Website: home-depot
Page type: orders-overview
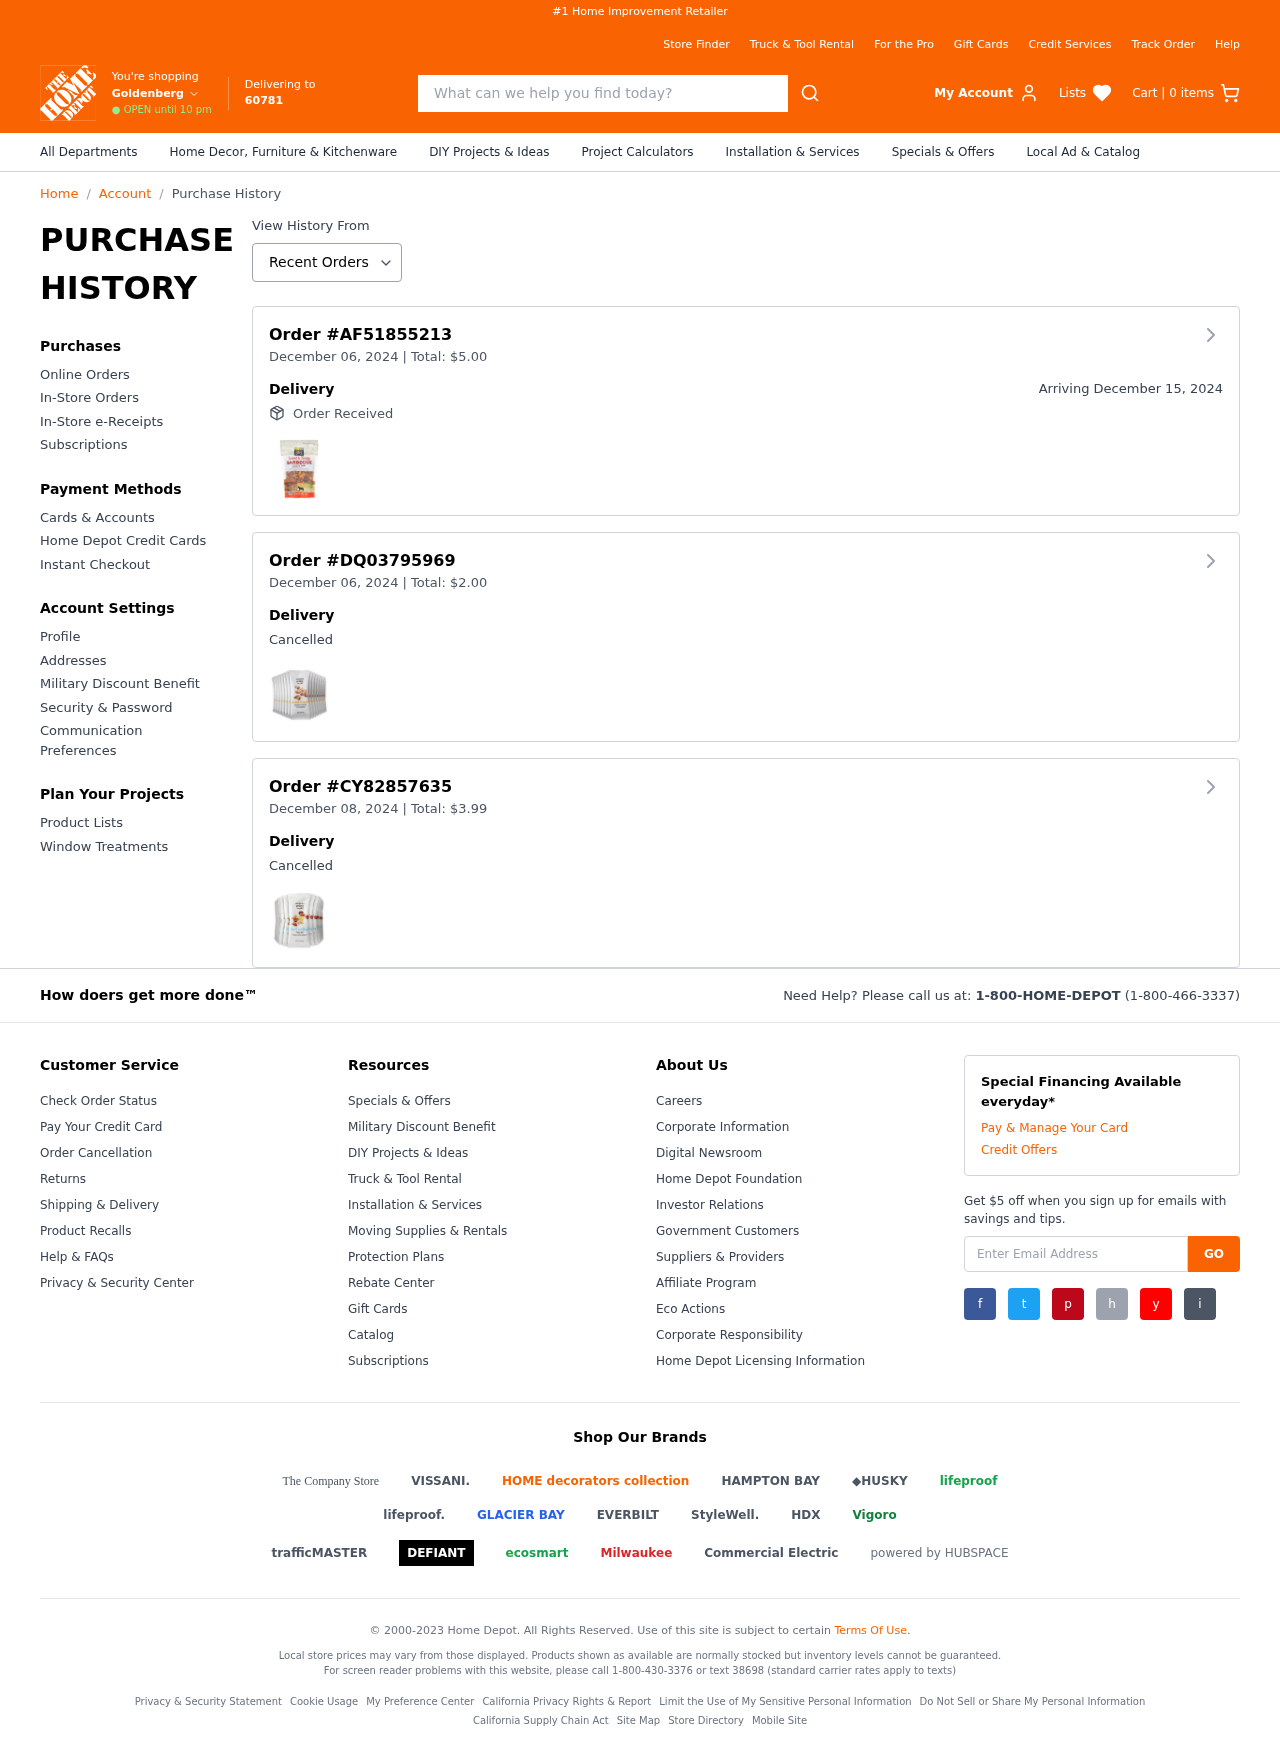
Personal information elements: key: PII_CITY
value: Goldenberg
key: PII_POSTCODE
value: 60781
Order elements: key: ORDER_NUM_ITEMS
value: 0
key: ORDER_ID
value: AF51855213
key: ORDER_DATE
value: December 06, 2024
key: ORDER1_TOTAL
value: $5.00
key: ORDER_DELIVERY_DATE
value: December 15, 2024
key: ORDER2_ID
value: DQ03795969
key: ORDER2_DATE
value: December 06, 2024
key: ORDER2_TOTAL
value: $2.00
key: ORDER3_ID
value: CY82857635
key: ORDER3_DATE
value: December 08, 2024
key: ORDER3_TOTAL
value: $3.99
Search elements: key: HEADER_SEARCH
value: What can we help you find today?